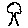
Label: tree